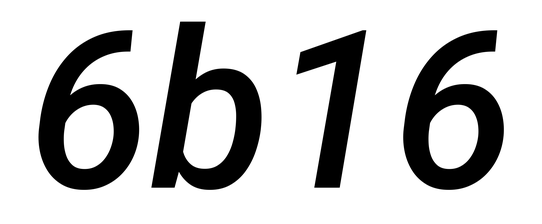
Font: Roboto-Italic_Medium_Italic